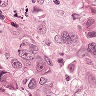
Metastatic tissue present: yes